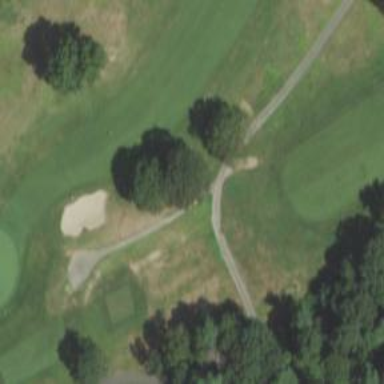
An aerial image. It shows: Path designated for golf carts.